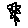
Label: flower